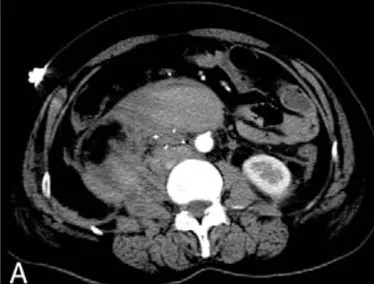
(A and B) The enhanced abdominal CT demonstrated huge retroperitoneal hematoma anterior to the abdominal aorta and adjacent to the filter within the lumen of IVC.
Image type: radiology (ct)